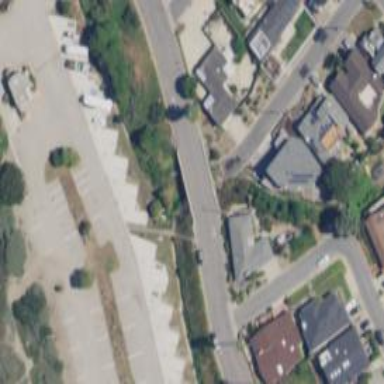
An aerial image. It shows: Residential road with bridge.